Question: I have set the kbmMWUNIDACConnectionPool properties as this on the Server-side:
'''
kbmMWUNIDACConnectionPool1.EnableCache := True;
kbmMWUNIDACConnectionPool1.MaxCacheAge := 30;
kbmMWUNIDACConnectionPool1.MaxCacheEntries := 100;
kbmMWUNIDACConnectionPool1.MaxCacheRecordCount := 10000;
'''
But,I find the cache functions is not effectively,Please look the Unidac Monitor screenshot:

It's the same query statement,but the server-side ask the database everytime!Why?
In a word: How to use the cache functions correctly ?
Thanks in advance! :)
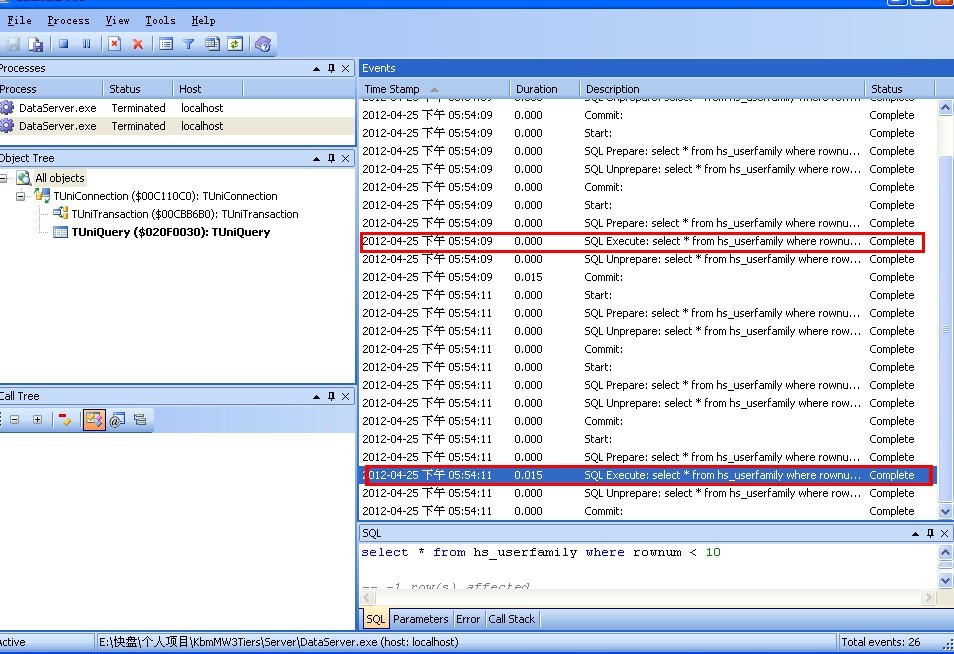
Answer: You need to enable that the query statement should be cached (Cached property of the xxxquery component) and how it should be cached, (CacheFlags on the same component).
CacheFlags can be
- - - - - - -